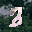
Label: 3